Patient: sex F, age 64
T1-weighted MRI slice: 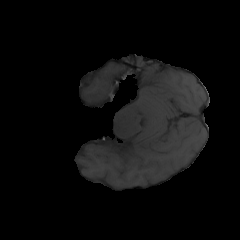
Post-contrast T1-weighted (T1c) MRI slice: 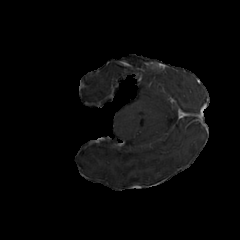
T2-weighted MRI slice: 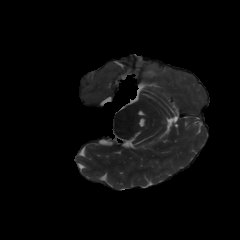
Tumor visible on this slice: yes
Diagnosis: Glioblastoma, IDH-wildtype
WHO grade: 4